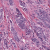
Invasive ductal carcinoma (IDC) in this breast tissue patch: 1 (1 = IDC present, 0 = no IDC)